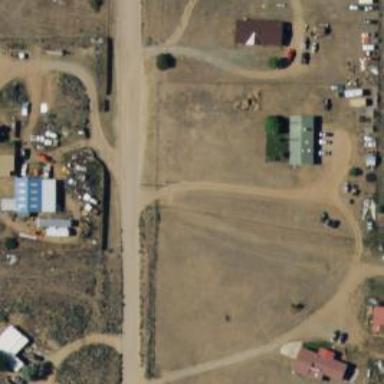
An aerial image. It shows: Driveway leading to service road.